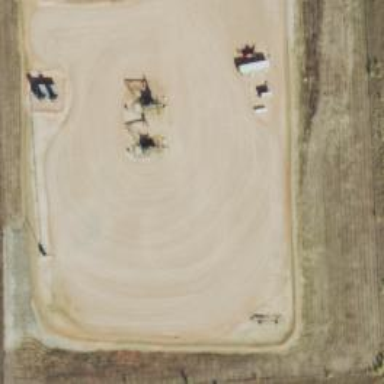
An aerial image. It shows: Petroleum well.